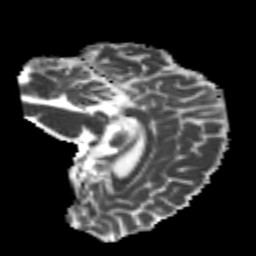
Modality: MD
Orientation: sagittal
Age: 24
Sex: female
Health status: healthy
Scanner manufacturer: philips
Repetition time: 7.386 s
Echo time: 0.08599 s